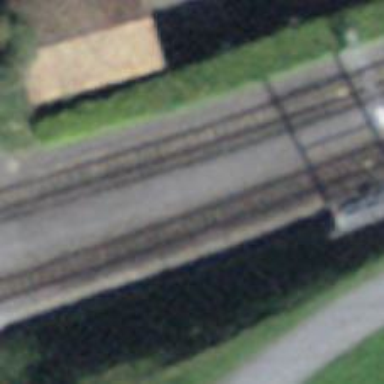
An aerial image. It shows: Railway station that also serves as public transport station.